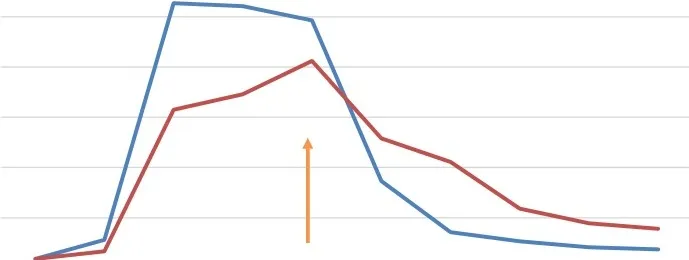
A; Decline in AST/ALT levels following initiation of steroid therapy (orange arrow).
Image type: chart (chart)